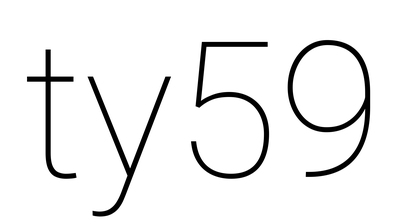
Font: Roboto_Thin